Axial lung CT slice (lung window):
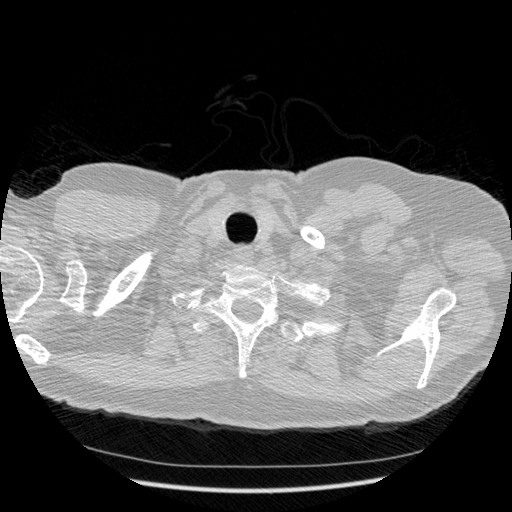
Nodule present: no